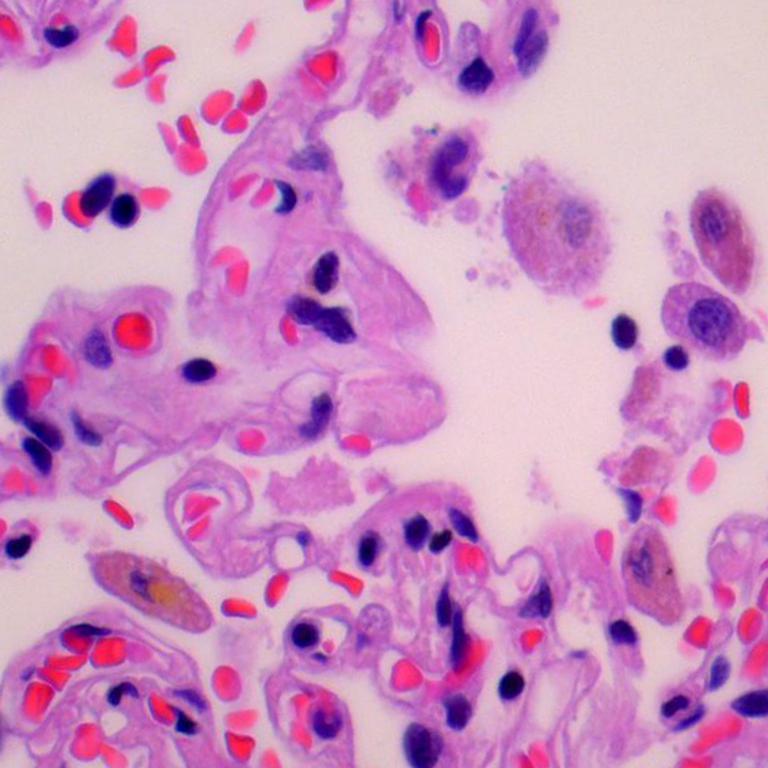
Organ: lung
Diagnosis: benign